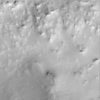
Label: not_dusty